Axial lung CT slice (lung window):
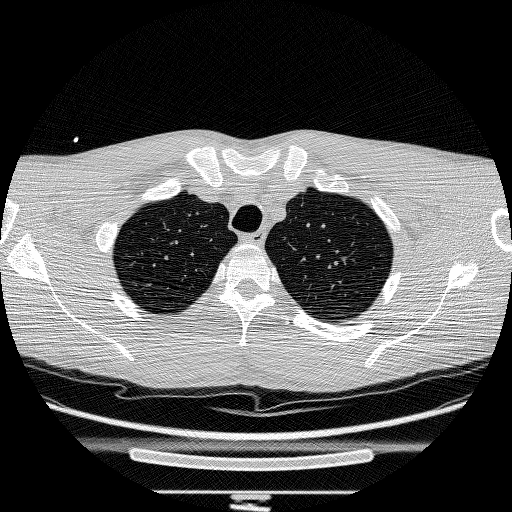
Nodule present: no